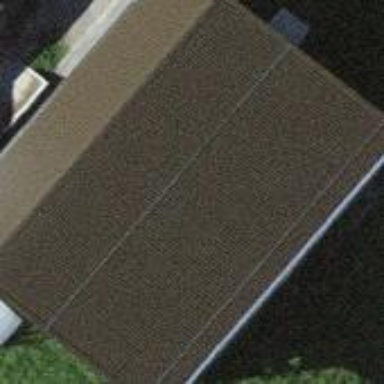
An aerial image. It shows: Shed building.